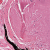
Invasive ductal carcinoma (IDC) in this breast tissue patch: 0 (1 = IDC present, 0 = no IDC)